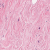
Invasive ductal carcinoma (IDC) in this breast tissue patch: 0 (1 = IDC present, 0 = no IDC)